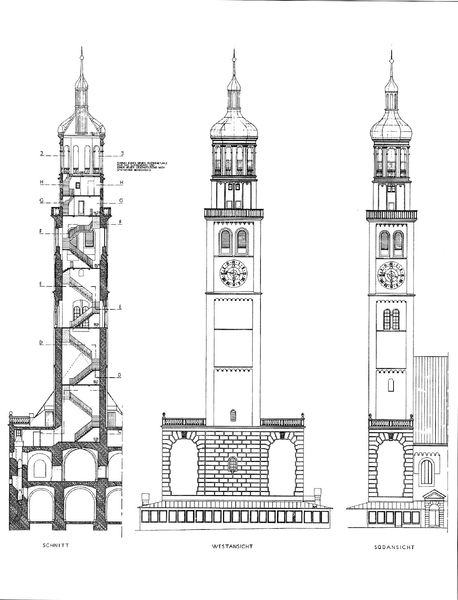
Titel: Rathaus in Augsburg
Künstler: Elias Holl
Standort: Augsburg, Maximilianstraße (EU - D - B)
Schlagwörter: weiß, kirchturm, fenster, schwarz, skizze, zeichnung, dach, architektur, kirche, front, turm, mauer, kuppel, treppe, uhr, balken, stufen, wände, glockenturm, zwiebelturm, stockwerk, schnitt, seite, entwurf, quader, treppenhaus, geschosse, plan, turmuhr, grundriss, aufriss, längsschnitt, ansichten, rundbogenfries, fiale, kupel, kircher, westansicht, kichturm, barocke haube, südansicht, rundbogenfreis